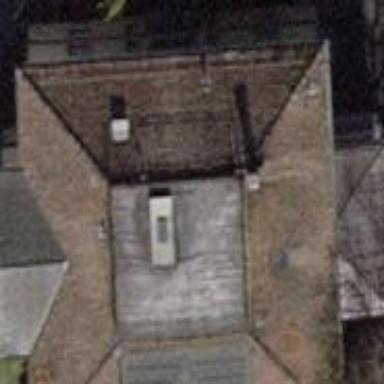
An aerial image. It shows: Building with tiled roof in quadruple saltbox shape.